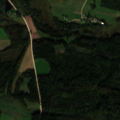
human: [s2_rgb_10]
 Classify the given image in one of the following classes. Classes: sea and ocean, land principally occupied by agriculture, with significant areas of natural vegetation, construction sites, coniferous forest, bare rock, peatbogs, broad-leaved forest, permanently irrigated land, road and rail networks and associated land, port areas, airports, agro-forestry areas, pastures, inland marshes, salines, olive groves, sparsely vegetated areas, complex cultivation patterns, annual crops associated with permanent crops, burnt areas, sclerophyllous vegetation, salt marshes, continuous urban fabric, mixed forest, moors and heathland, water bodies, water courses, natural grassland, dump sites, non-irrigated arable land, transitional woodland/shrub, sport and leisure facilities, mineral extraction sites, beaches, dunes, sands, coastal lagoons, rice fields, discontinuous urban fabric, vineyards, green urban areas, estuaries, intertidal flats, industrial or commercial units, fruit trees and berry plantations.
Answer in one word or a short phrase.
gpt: non-irrigated arable land, pastures, complex cultivation patterns, coniferous forest, mixed forest, transitional woodland/shrub